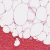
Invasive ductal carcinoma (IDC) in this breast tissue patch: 0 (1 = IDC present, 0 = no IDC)